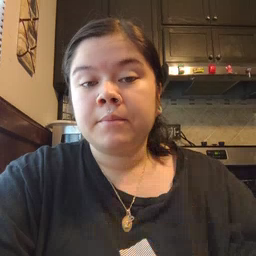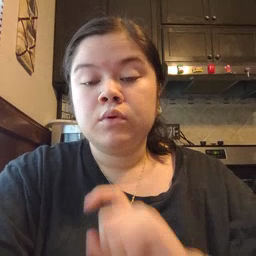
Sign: garbage